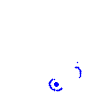
Particle: kaon